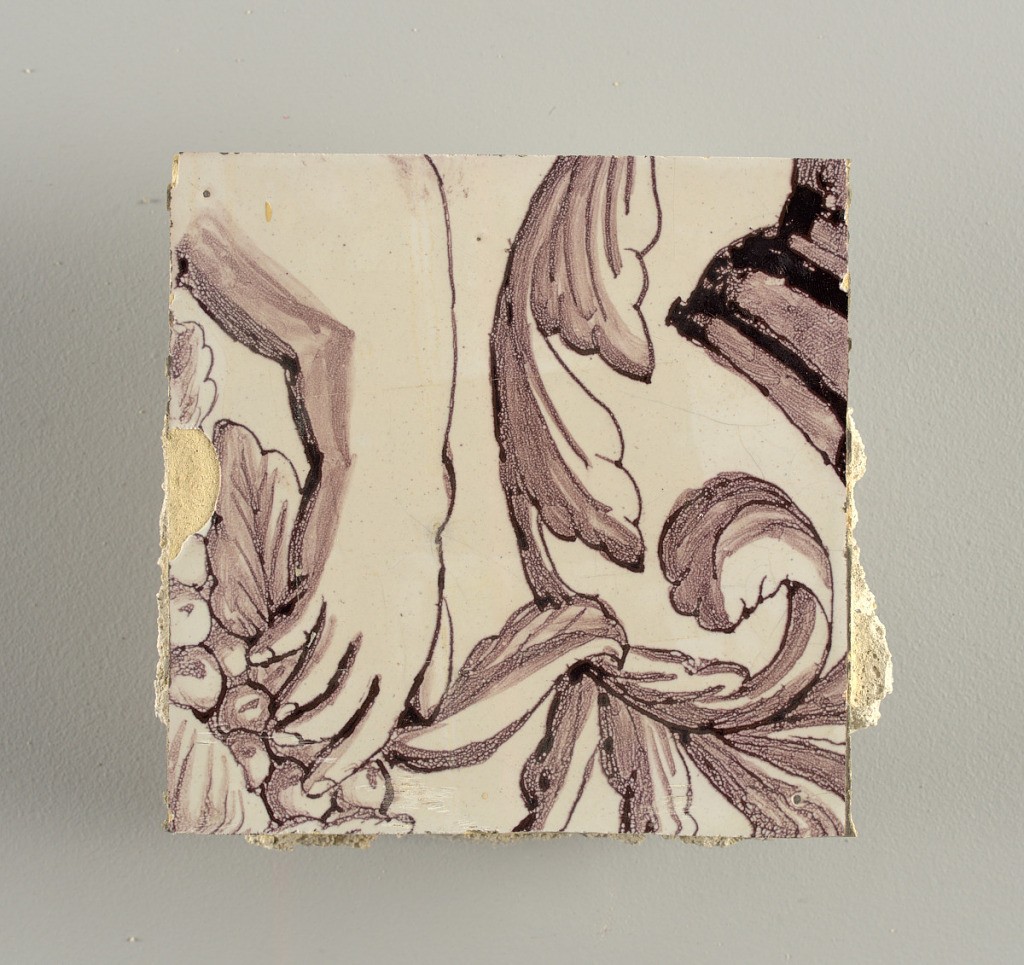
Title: Tile wall facing
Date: ca. 1725
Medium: Tin-glazed earthenware, underglaze
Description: Horizontal rectangle.  Thirty tiles wide and twenty-three tiles high with opening for fireplace eleven tiles wide and ten high.  Foliage arabesques disposed about three vertical axes from which are emphazised by urns at center and right, and at left by the figure of a standing woman carrying an infant on her arm and accompanied by two children.